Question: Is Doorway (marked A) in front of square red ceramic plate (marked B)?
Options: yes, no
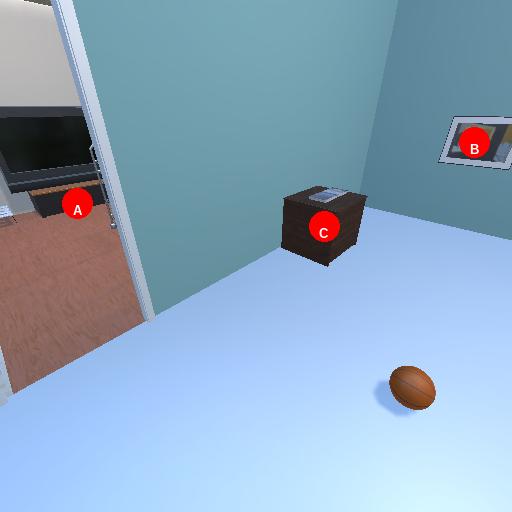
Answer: yes